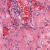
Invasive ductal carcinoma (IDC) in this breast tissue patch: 0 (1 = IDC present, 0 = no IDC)